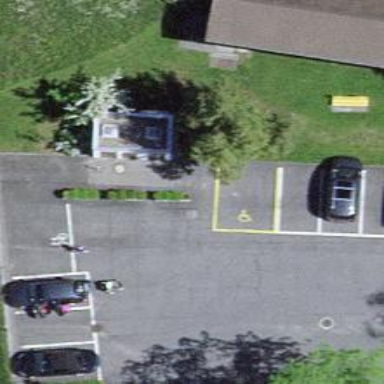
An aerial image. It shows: Toilets.